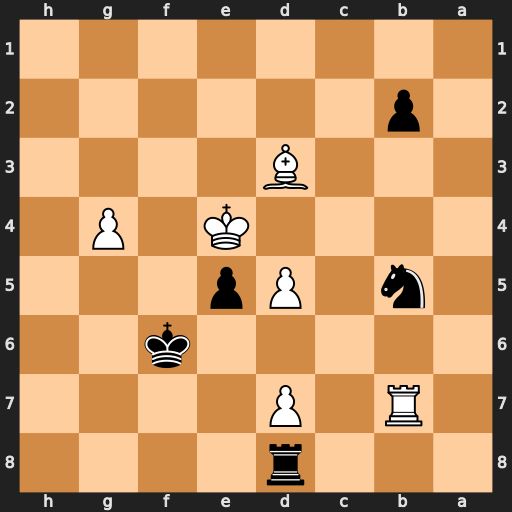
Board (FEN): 3r4/1R1P4/5k2/1n1Pp3/4K1P1/3B4/1p6/8
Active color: b
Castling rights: -
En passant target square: -
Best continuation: Nd6+ Ke3 Nxb7